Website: home-depot
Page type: cart
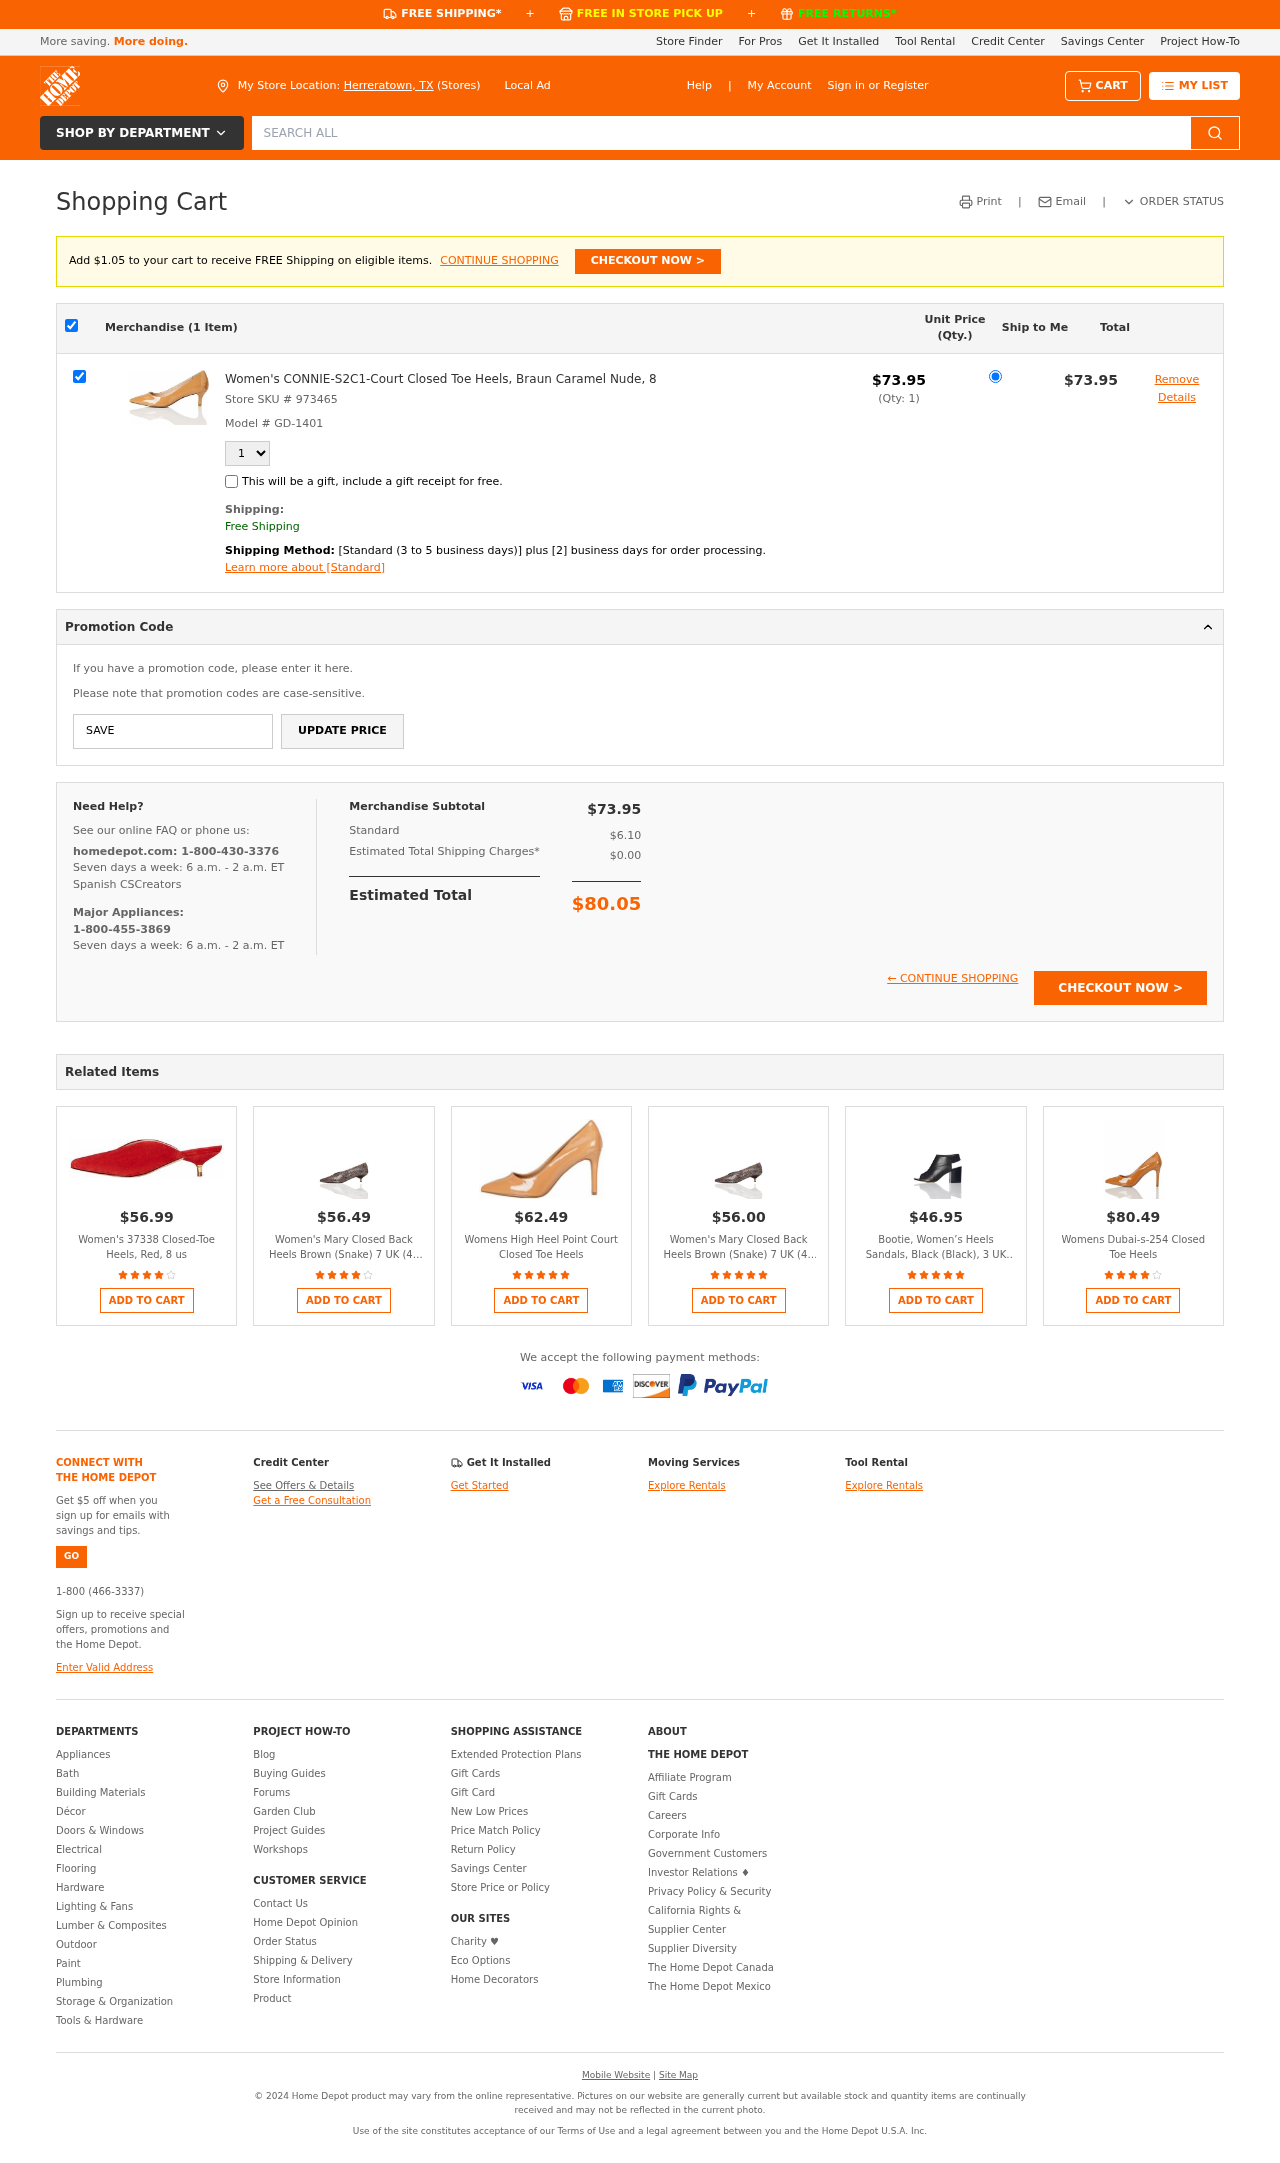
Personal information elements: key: PII_CITY_STATE
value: Herreratown, TX
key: PII_PROMO_CODE
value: SAVE36
Product elements: key: PRODUCT1_NAME
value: Women's CONNIE-S2C1-Court Closed Toe Heels, Braun Caramel Nude, 8
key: PRODUCT1_PRICE
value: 73.95
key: PRODUCT1_QUANTITY
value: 1
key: PRODUCT2_NAME
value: Women's 37338 Closed-Toe Heels, Red, 8 us
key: PRODUCT2_PRICE
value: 56.99
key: PRODUCT2_RATING
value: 4
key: PRODUCT3_NAME
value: Women's Mary Closed Back Heels Brown (Snake) 7 UK (40 EU),23-02-01
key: PRODUCT3_PRICE
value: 56.49
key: PRODUCT3_RATING
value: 4.4
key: PRODUCT4_NAME
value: Womens High Heel Point Court Closed Toe Heels
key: PRODUCT4_PRICE
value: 62.49
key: PRODUCT4_RATING
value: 4.6
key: PRODUCT5_NAME
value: Women's Mary Closed Back Heels Brown (Snake) 7 UK (40 EU),23-02-01
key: PRODUCT5_PRICE
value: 56
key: PRODUCT5_RATING
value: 4.8
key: PRODUCT6_NAME
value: Bootie, Women’s Heels Sandals, Black (Black), 3 UK (36 EU)
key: PRODUCT6_PRICE
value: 46.95
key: PRODUCT6_RATING
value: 4.6
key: PRODUCT7_NAME
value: Womens Dubai-s-254 Closed Toe Heels
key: PRODUCT7_PRICE
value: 80.49
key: PRODUCT7_RATING
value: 4.2
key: PRODUCT1_SKU
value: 973465
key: PRODUCT1_MODEL
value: GD-1401
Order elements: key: AMOUNT_TO_FREE_SHIPPING
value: $1.05
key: ORDER_NUM_ITEMS
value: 1
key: ORDER_SUBTOTAL
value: $73.95
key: ORDER_TAX
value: $6.10
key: ORDER_SHIPPING_COST
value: $0.00
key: ORDER_TOTAL
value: $80.05
Search elements: key: HEADER_SEARCH
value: SEARCH ALL